Aerial crown-view tile of a tropical tree (Barro Colorado Island, Panama), acquired 20240813:
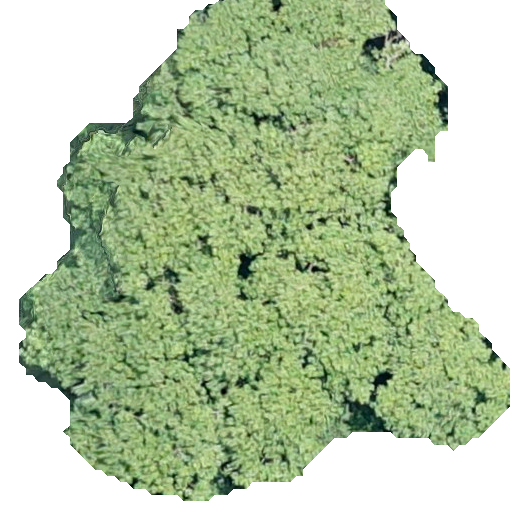
Species: Hieronyma alchorneoides
GBIF accepted scientific name: Hieronyma alchorneoides
Crown area: 253.568 m²